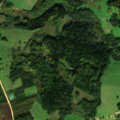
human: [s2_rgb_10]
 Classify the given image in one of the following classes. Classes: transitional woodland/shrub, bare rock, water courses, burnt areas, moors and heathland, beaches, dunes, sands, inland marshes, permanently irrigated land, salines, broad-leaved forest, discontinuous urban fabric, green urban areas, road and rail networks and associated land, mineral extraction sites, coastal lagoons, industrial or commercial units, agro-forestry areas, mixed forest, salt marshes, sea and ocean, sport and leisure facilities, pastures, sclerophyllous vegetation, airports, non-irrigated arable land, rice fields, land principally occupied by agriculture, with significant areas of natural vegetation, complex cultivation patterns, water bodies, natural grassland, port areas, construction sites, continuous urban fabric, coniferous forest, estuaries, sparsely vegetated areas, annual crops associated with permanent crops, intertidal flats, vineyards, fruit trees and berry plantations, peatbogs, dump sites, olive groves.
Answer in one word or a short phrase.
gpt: pastures, land principally occupied by agriculture, with significant areas of natural vegetation, broad-leaved forest, mixed forest, transitional woodland/shrub